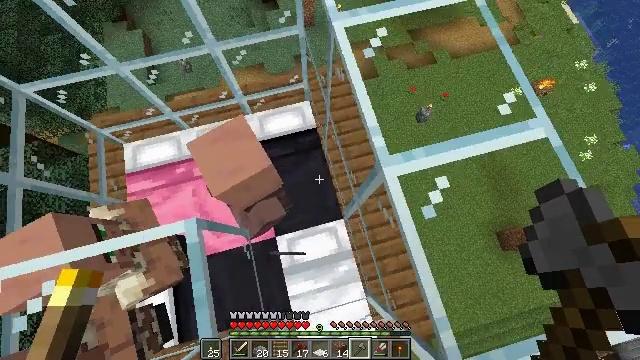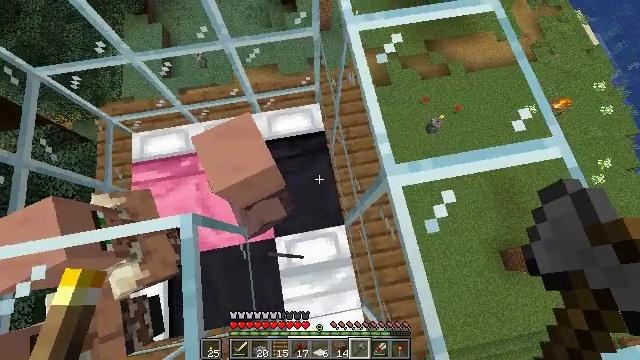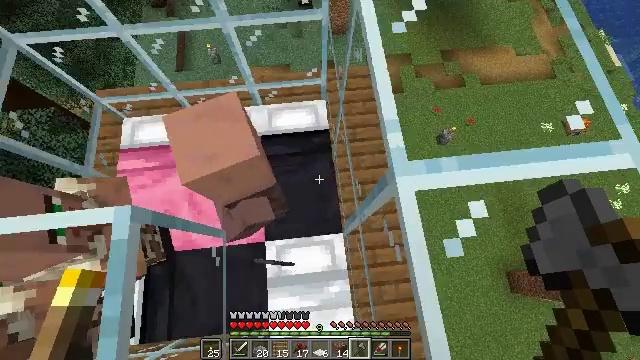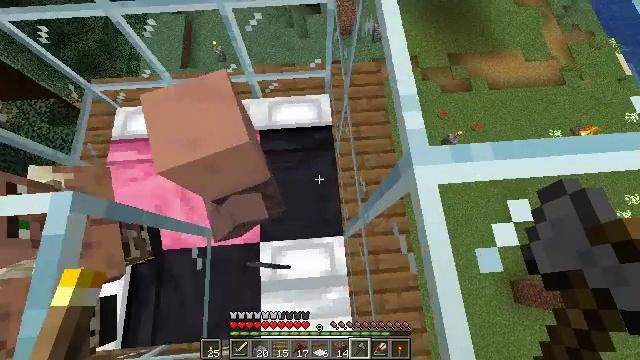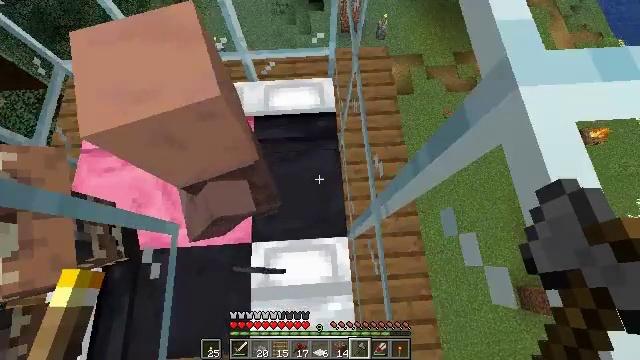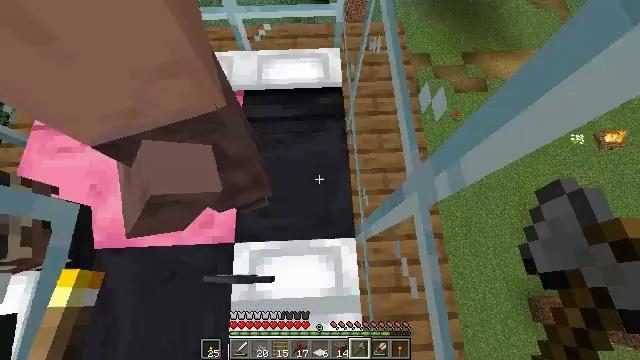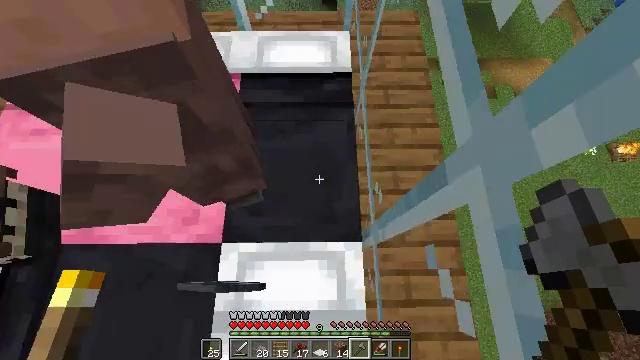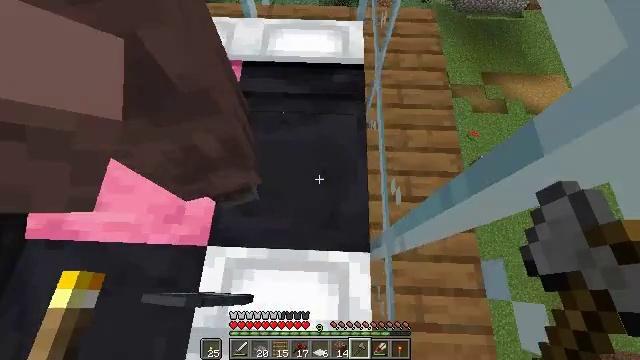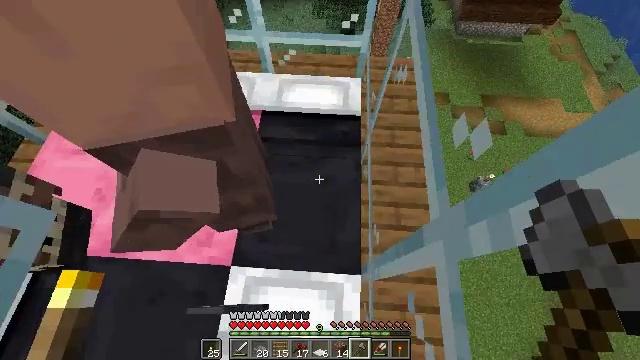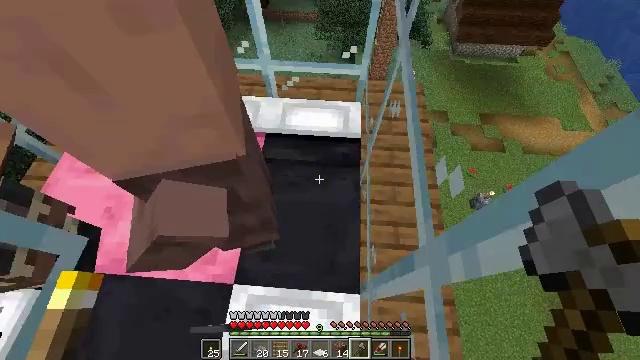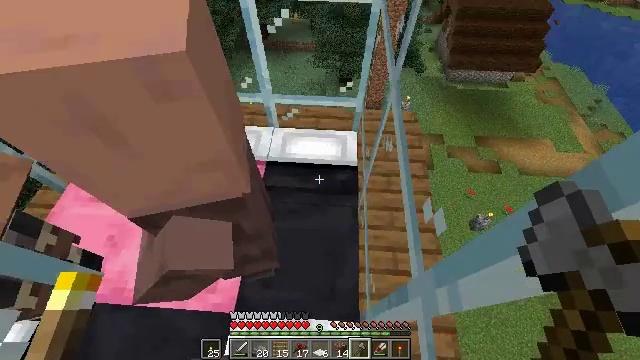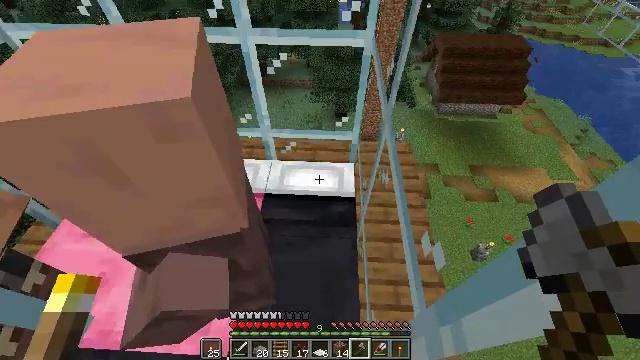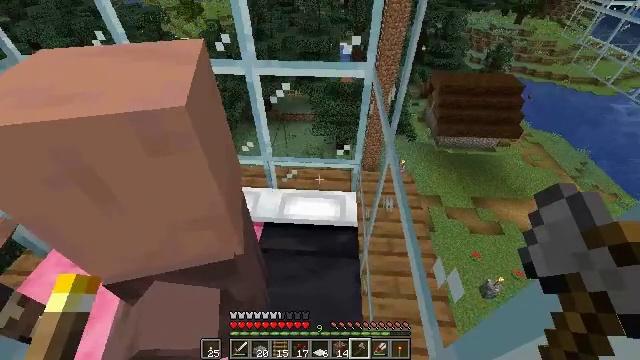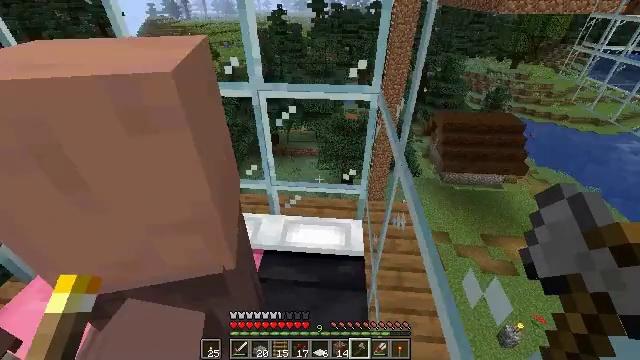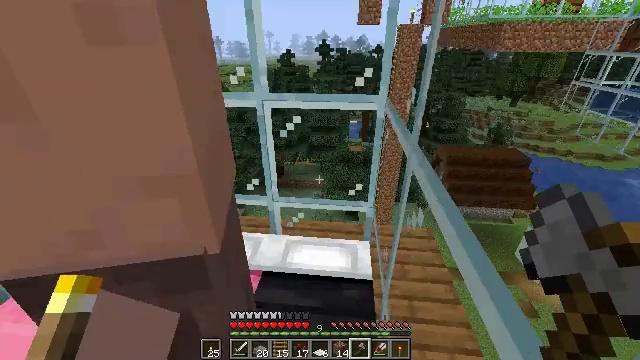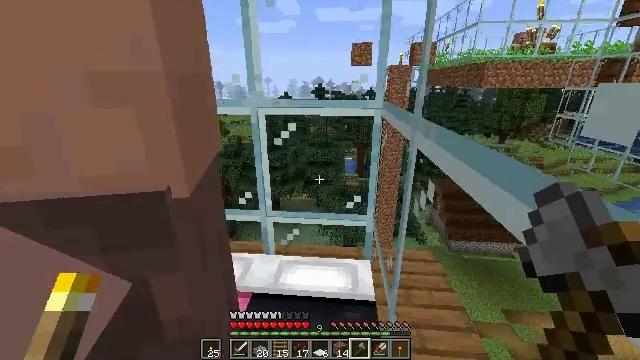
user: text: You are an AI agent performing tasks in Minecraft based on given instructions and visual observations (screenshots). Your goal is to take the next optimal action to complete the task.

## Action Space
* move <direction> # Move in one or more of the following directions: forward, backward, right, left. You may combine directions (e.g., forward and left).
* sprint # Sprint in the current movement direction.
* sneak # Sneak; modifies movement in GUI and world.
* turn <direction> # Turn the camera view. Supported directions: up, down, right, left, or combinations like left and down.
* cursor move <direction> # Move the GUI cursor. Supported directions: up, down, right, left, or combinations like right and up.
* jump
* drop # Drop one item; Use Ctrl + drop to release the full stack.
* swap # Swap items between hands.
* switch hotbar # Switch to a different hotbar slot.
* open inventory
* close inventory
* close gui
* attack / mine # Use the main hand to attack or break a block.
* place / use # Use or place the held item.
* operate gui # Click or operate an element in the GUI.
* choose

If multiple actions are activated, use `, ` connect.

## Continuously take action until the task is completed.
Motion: motion action
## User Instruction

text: Shatter the glass to collect it.
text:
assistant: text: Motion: turn left
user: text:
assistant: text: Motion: turn left and up
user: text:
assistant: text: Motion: turn left
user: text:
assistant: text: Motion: no_op
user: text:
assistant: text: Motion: turn left
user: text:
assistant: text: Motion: turn left and up
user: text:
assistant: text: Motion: turn left and up
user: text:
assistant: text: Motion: turn left and up
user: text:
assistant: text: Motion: turn up
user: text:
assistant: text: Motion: turn up
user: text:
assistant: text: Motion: turn up
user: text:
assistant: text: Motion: turn up
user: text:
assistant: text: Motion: turn left and up
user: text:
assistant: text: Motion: turn left and up
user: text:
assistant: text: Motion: turn up
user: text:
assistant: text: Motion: turn right and up
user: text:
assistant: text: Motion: turn up
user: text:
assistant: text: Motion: turn up
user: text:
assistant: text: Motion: no_op
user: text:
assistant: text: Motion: no_op
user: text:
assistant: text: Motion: turn up
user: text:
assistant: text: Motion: turn up
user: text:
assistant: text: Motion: no_op
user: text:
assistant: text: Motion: no_op
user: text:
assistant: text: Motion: move forward
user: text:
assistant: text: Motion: move forward
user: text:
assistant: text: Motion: move forward
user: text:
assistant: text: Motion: move forward
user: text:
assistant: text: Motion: move forward
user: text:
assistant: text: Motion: move forward